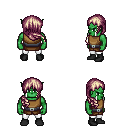
a pixel art fantasy rpg character, male body template, orc, green skin, leather chest armor, white pants, white blonde right-swept hairstyle, black shoes, four views (front, back, left, right), 2x2 character sprite sheet, small pixel art, hard edges, no anti-aliasing